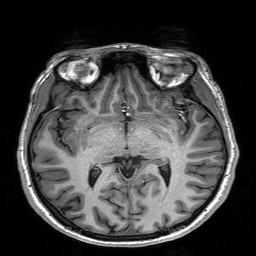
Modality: T1w
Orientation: coronal
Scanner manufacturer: siemens
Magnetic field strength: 3 T
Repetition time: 2.3 s
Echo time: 0.00197 s